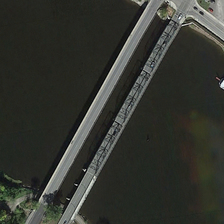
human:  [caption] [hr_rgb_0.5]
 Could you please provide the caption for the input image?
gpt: two parallel bridges are over a river with some green trees in two sides .

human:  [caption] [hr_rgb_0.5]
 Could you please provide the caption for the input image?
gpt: two parallel bridges are over a river with some green trees in two sides .

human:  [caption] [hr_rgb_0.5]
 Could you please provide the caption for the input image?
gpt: two parallel bridges are over a river with some green trees in two sides .

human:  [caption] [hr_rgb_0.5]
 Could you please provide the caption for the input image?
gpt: two parallel bridges are over a river with some green trees in two sides .

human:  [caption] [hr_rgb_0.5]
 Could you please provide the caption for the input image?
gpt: two parallel bridges are over a river with some green trees in two sides .